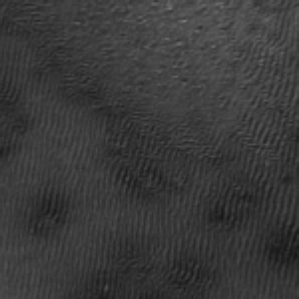
Label: frost